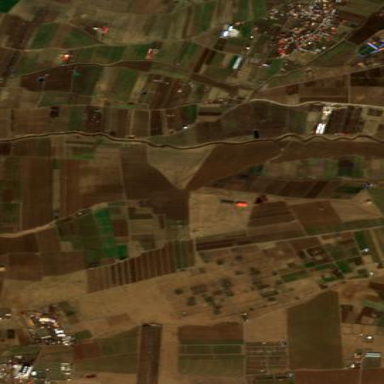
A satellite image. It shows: Picturesque farmland scene.